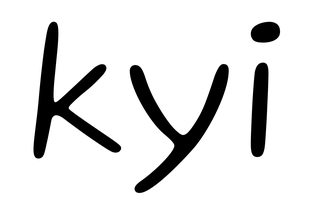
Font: Gluten_ExtraLight